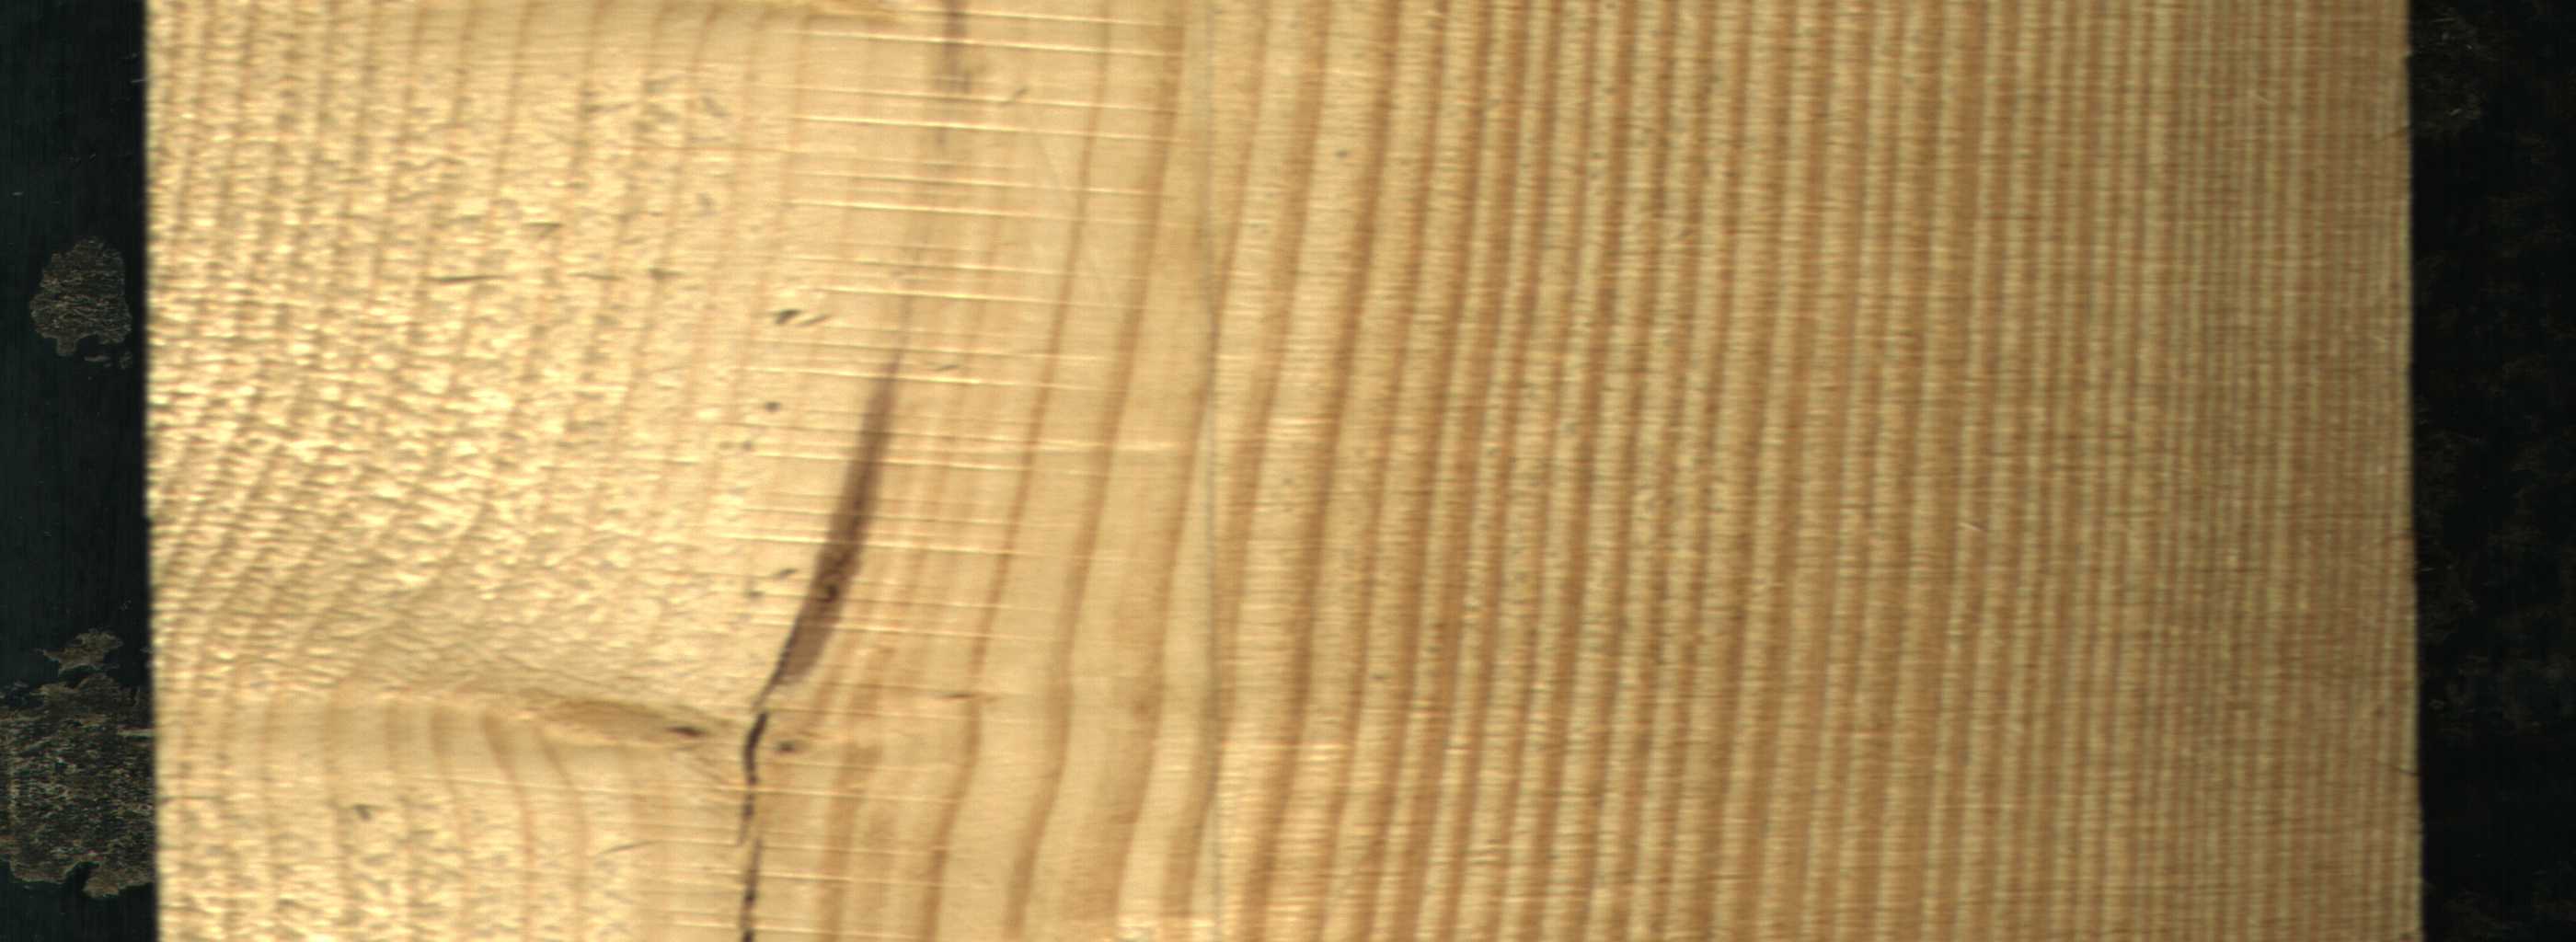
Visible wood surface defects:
Marrow
Crack
Live_Knot